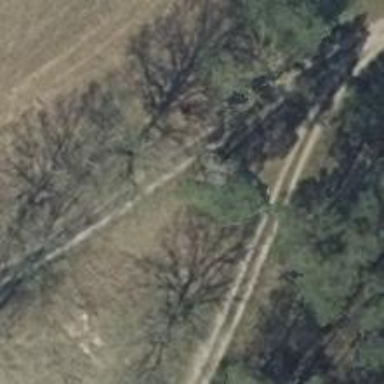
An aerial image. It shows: Row of deciduous broadleaved trees.